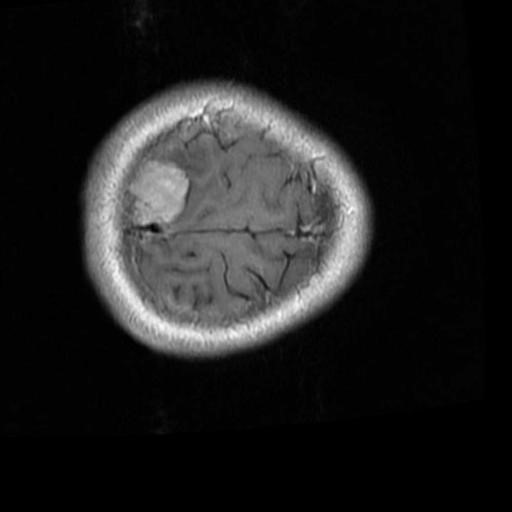
Label: brain_menin